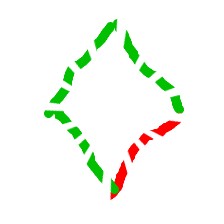
Shape: rhombus